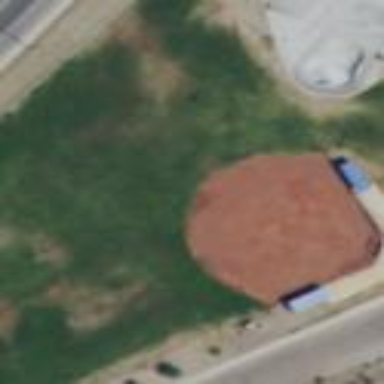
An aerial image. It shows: Baseball pitch for leisure land.